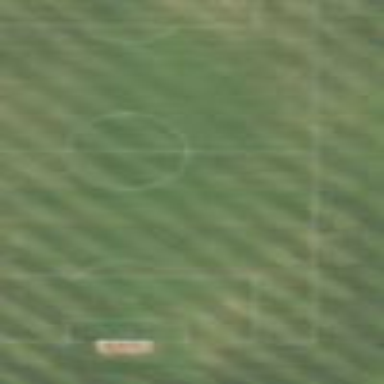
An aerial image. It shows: Soccer pitch for leisureland activities.